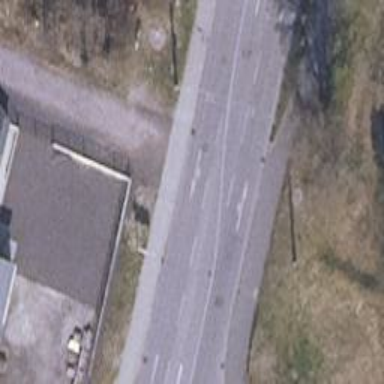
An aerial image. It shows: Secondary road with asphalt surface and sidewalks on both sides.